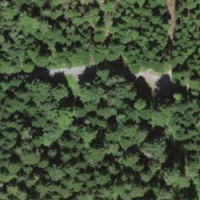
EUNIS habitat code: 43
Species observed at this site:
Prunella vulgaris